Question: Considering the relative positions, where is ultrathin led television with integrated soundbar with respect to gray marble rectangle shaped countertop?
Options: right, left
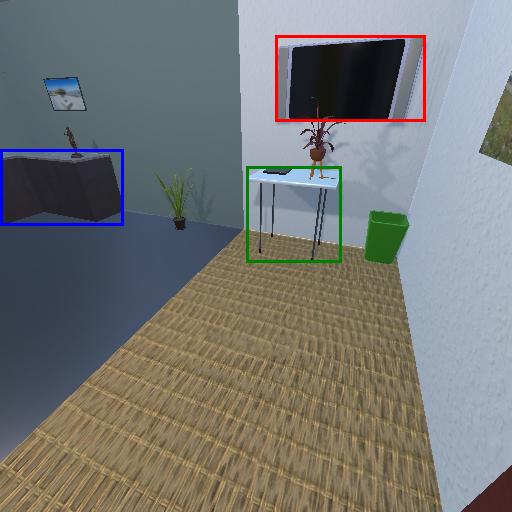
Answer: right